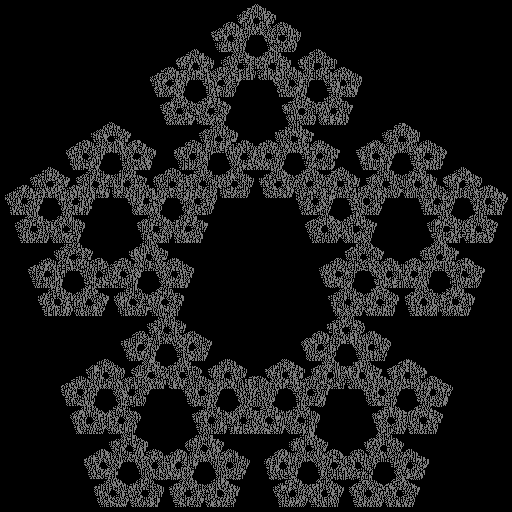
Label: sierpinski_pentagon